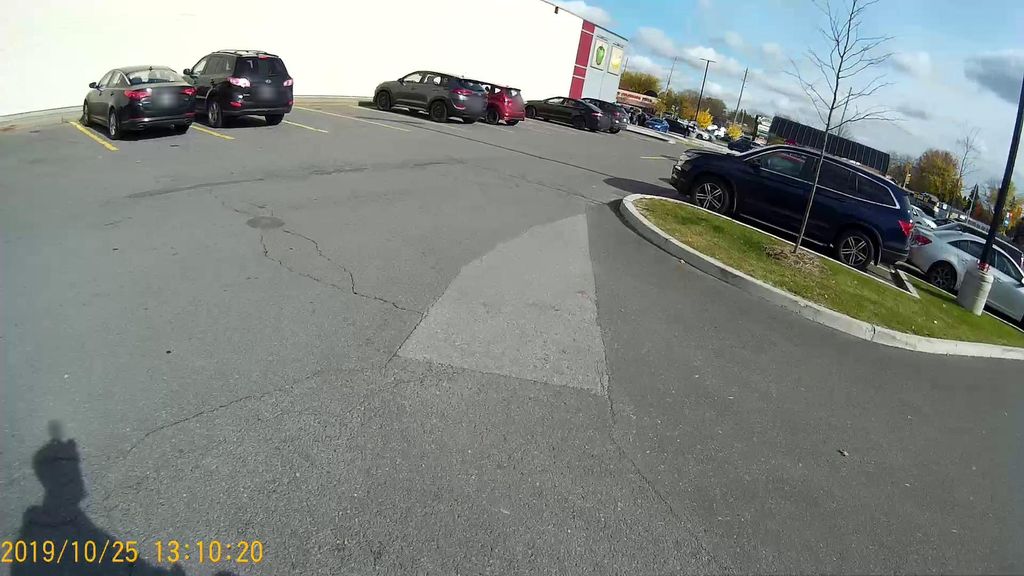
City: ottawa-gatineau